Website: walmart
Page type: review-order
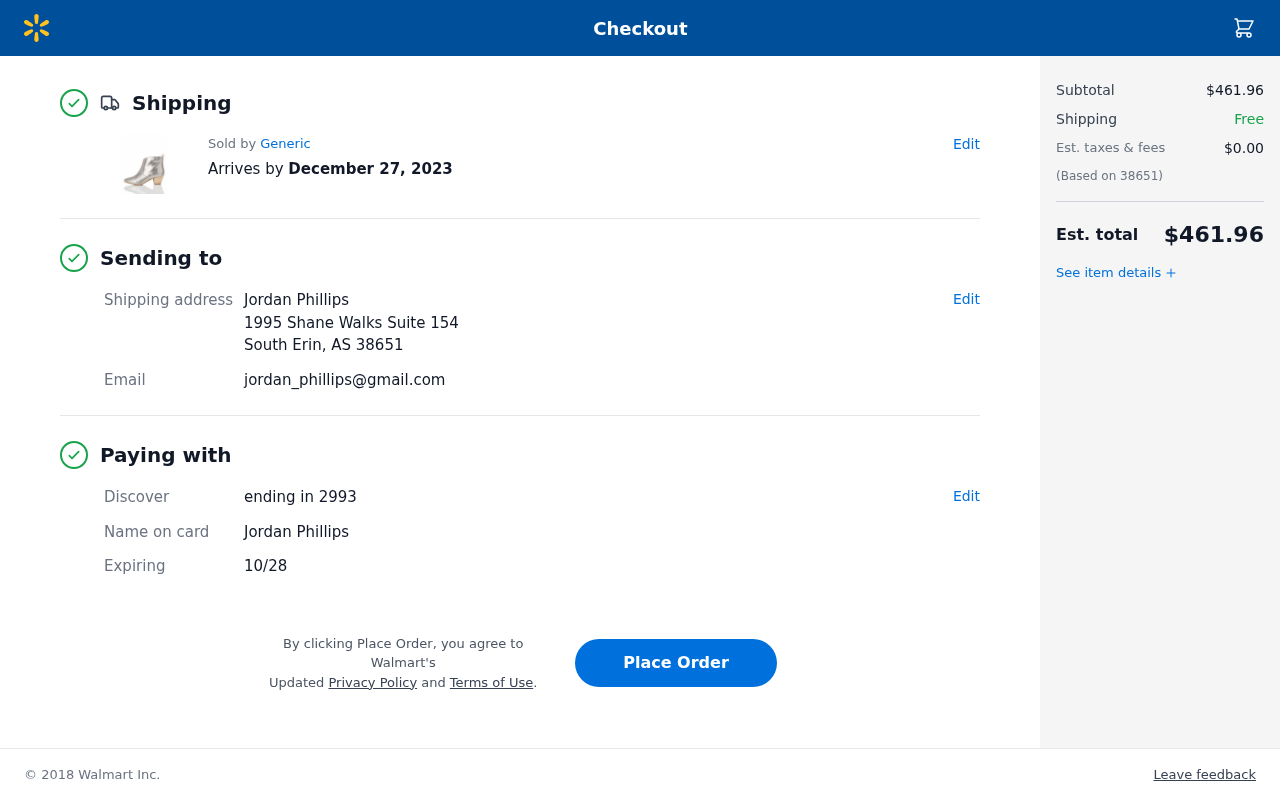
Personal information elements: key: PII_CARD_EXPIRY
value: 10/28
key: PII_CARD_LAST4
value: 2993
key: PII_CARD_TYPE
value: Discover
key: PII_CITY_STATE_ZIP
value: South Erin, AS 38651
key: PII_EMAIL
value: jordan_phillips@gmail.com
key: PII_FULLNAME
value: Jordan Phillips
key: PII_FULLNAME2
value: Jordan Phillips
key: PII_POSTCODE
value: (Based on 38651)
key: PII_STREET
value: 1995 Shane Walks Suite 154
Product elements: key: PRODUCT1_BRAND
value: Generic
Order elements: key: ORDER_DELIVERY_DATE
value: December 27, 2023
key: ORDER_SUBTOTAL
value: $461.96
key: ORDER_TAX
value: $0.00
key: ORDER_TOTAL
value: $461.96